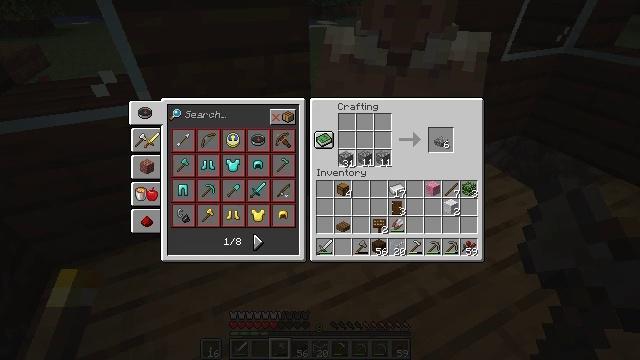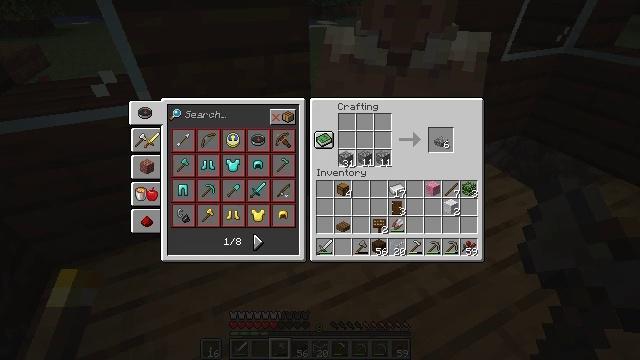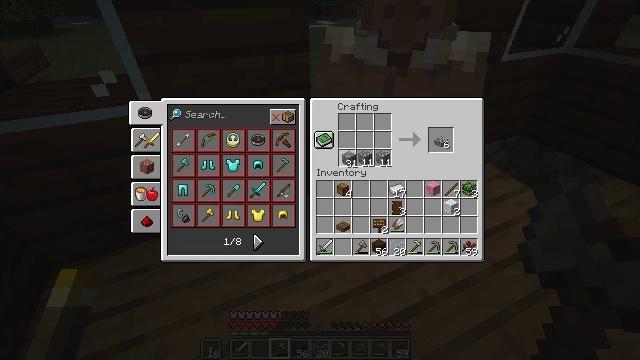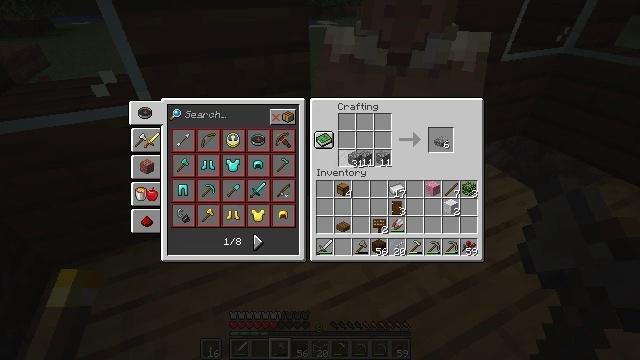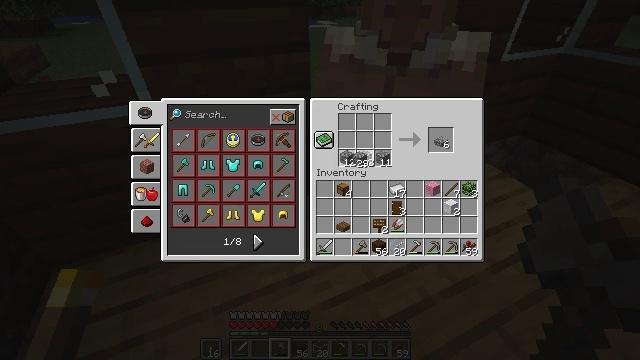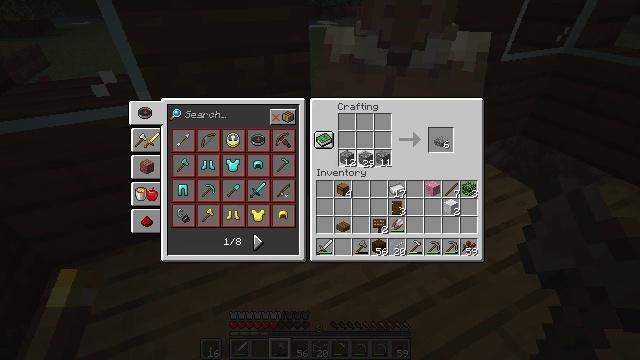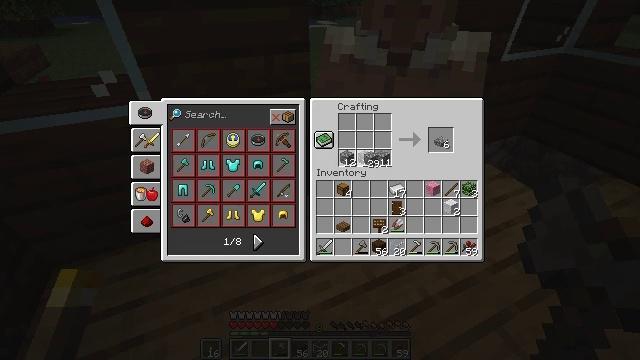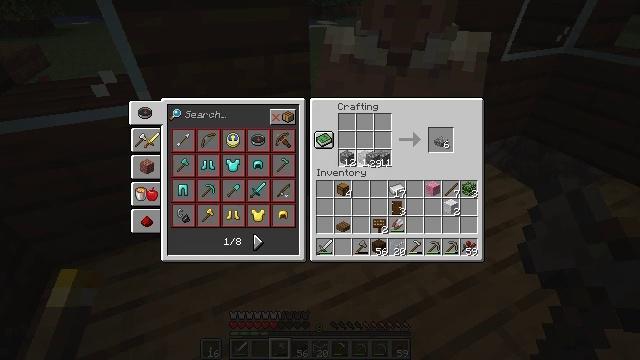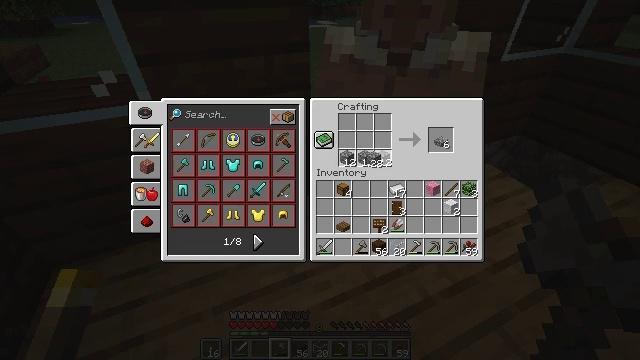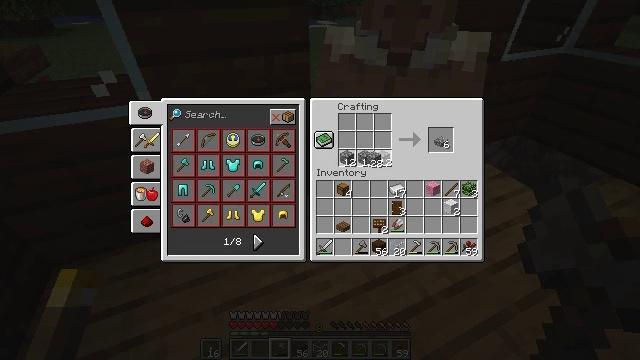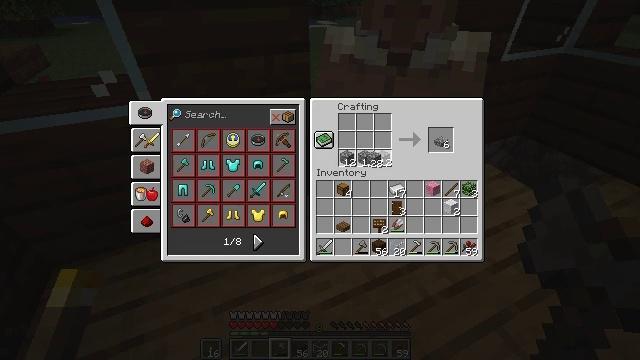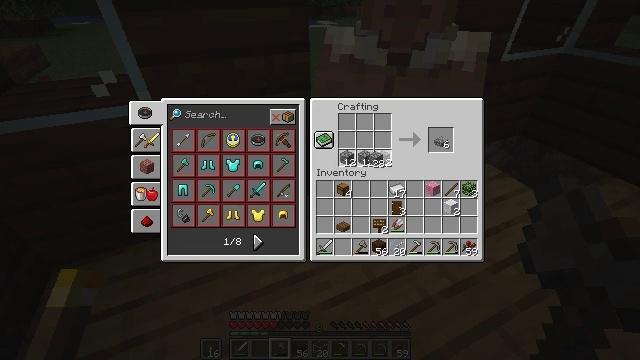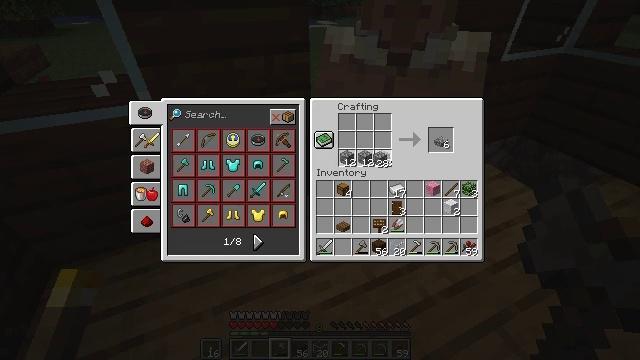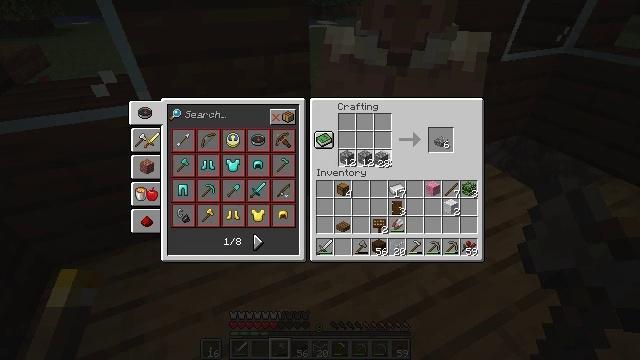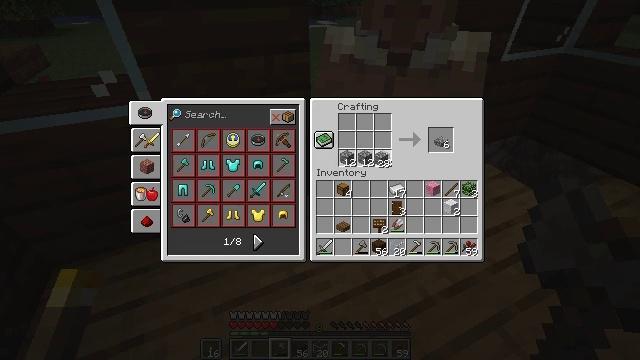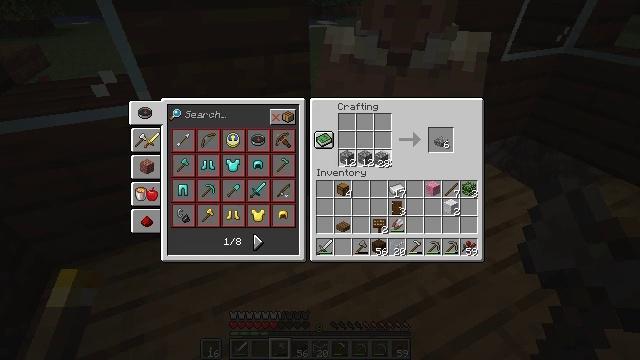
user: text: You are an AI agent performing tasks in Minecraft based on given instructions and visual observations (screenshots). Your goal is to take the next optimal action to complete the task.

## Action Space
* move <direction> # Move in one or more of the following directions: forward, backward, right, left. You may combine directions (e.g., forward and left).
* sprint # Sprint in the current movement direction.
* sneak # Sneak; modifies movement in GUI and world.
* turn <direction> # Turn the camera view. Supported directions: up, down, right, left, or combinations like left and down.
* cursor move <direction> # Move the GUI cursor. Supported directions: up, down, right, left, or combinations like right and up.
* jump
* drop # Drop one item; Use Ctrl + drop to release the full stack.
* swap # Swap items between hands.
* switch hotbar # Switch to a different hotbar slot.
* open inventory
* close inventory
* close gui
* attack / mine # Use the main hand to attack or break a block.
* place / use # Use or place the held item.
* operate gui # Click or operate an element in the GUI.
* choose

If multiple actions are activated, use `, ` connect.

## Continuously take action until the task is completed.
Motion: motion action
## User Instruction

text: Combine cobblestone in the crafting table to get a cobblestone slab.
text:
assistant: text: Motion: choose
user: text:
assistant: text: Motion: choose
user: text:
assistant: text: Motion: choose
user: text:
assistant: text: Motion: choose
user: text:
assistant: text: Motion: choose
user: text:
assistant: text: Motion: choose
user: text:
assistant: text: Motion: choose
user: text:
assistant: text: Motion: choose
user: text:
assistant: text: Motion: choose
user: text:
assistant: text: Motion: choose
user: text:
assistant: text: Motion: choose
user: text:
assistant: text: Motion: choose
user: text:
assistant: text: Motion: choose
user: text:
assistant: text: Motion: choose
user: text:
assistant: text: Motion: choose
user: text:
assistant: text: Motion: choose
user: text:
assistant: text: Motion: choose
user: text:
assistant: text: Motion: cursor move left
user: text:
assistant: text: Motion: cursor move left
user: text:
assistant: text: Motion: cursor move left
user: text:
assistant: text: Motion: no_op
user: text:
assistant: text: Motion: no_op
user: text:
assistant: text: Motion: no_op
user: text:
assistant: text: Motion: no_op
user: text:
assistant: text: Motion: no_op
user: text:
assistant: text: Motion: no_op
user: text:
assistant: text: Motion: no_op
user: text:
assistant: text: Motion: no_op
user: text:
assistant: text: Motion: no_op
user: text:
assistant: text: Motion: no_op